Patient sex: M
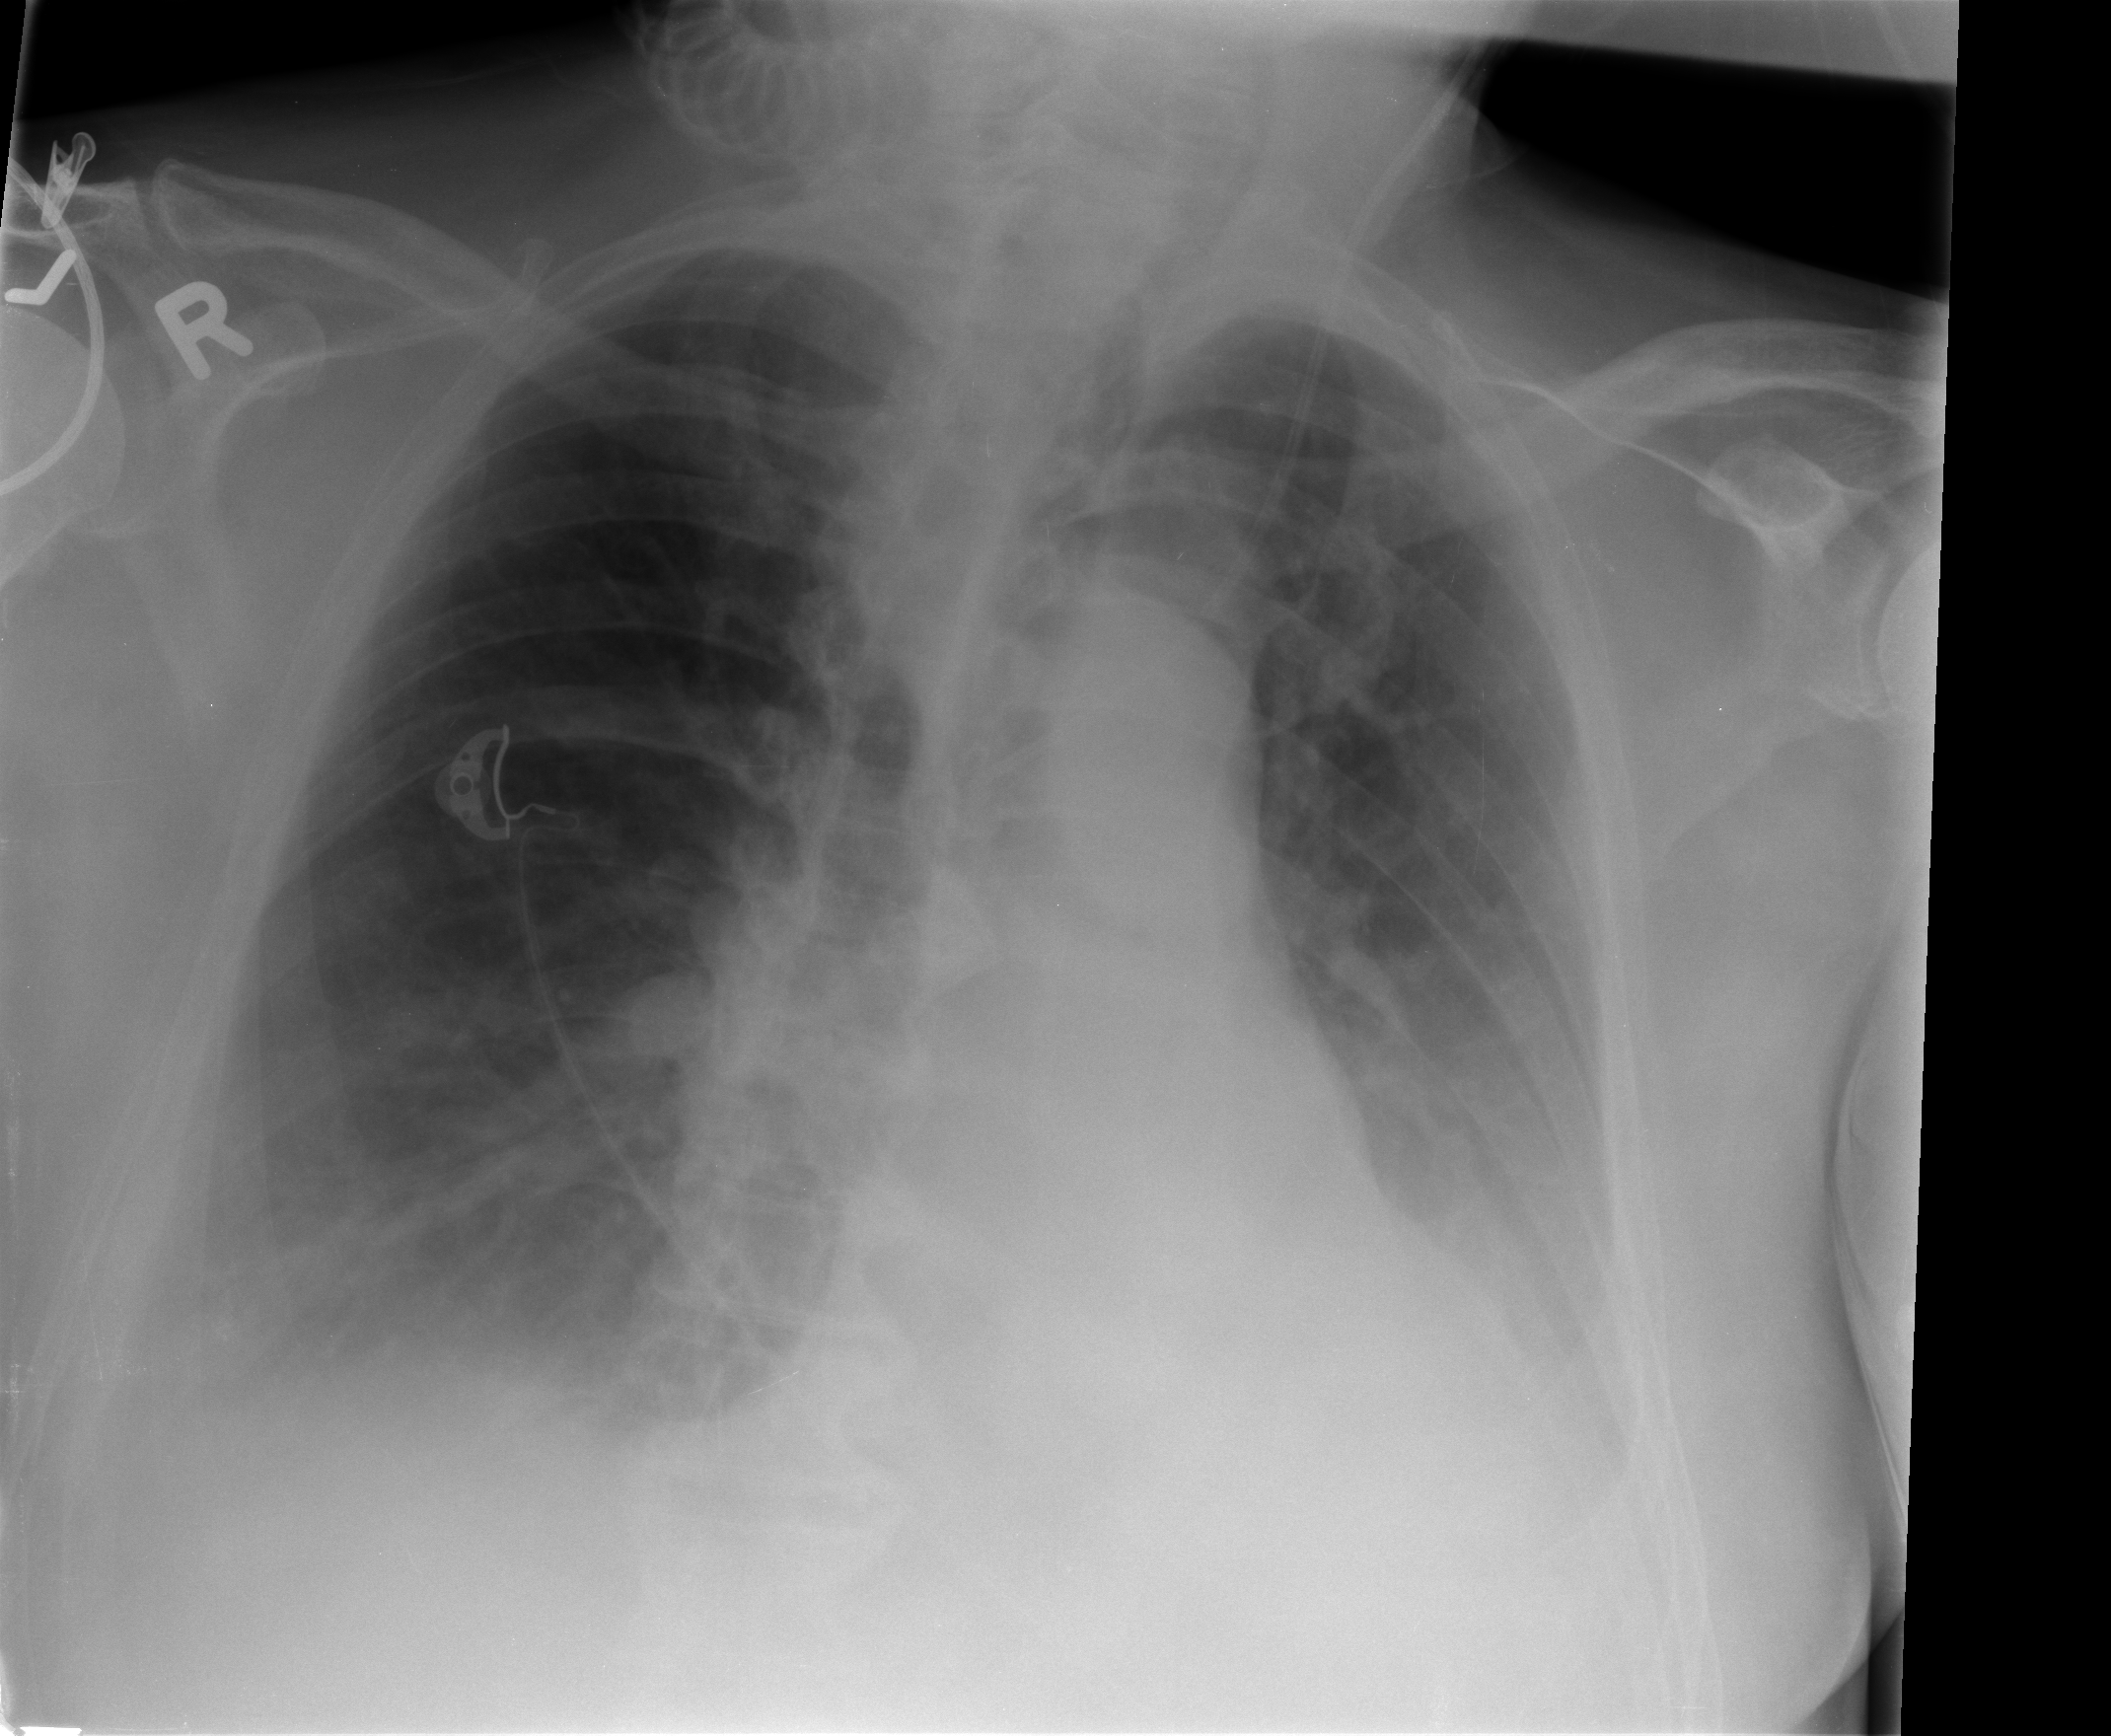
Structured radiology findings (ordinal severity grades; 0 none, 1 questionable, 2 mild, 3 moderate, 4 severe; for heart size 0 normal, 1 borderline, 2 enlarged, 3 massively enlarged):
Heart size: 0
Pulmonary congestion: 2
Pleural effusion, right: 2
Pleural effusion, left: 2
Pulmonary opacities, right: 0
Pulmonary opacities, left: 1
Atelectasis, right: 2
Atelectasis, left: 2